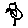
Label: bird